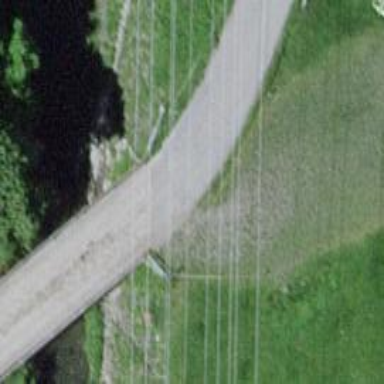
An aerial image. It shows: Paved track on bridge with grade 1 tracktype.